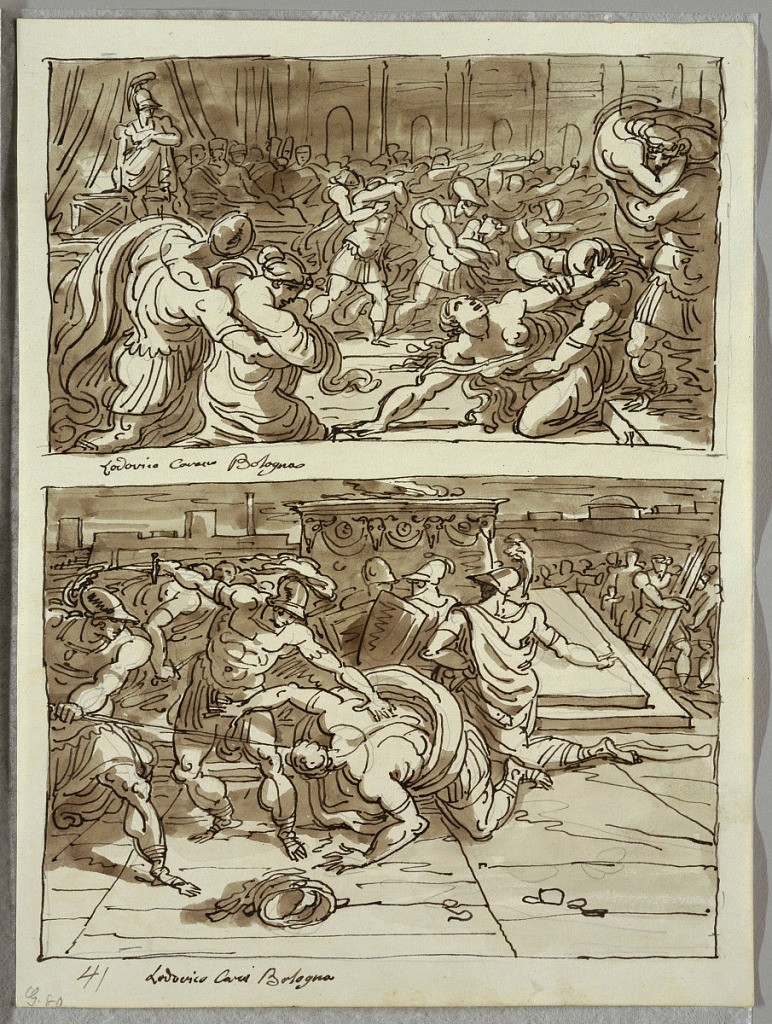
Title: The Rape of the Sabines
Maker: Felice Giani, Italian, 1758–1823
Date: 1821–22
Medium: Pen and brown ink, brush and brown wash, over black chalk on white heavy wove paper
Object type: Sketchbook folio
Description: Upper drawing of struggle between women and classically dressed warriors. Lower drawing of man crawling at center being slain by Romulus and Remus, one with spear other with sword. At middleground two warriors, one with shield, kneel before altar. Figures and city wall in background.